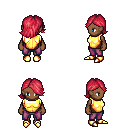
a pixel art fantasy rpg character, female body template, human, dark skin, gold chest armor, magenta pants, ruby red swoop hairstyle, gold boots, four views (front, back, left, right), 2x2 character sprite sheet, small pixel art, hard edges, no anti-aliasing